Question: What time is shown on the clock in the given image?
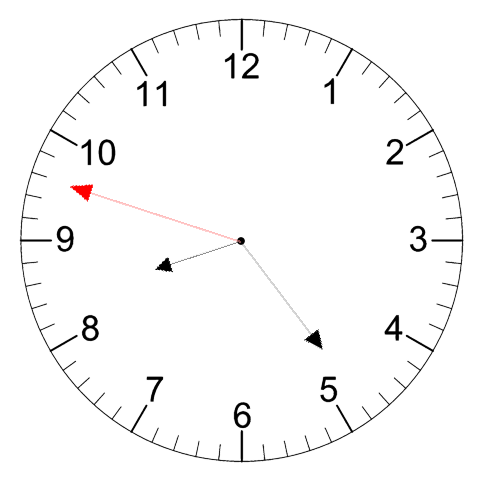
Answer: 08:23:48